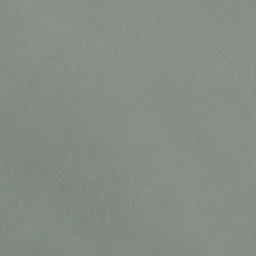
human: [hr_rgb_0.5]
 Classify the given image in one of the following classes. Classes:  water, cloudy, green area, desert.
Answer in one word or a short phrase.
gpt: cloudy